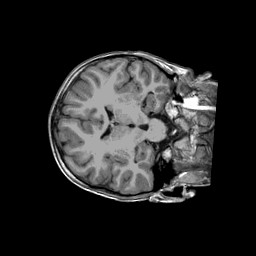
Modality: T1w
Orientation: axial
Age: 7
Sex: male
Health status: ill